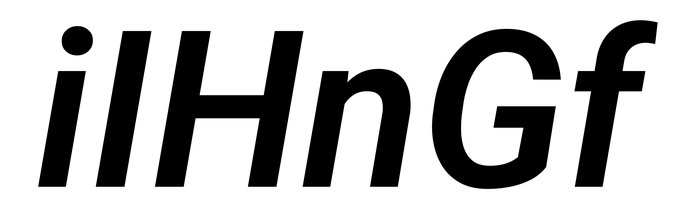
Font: Roboto-Italic_SemiBold_Italic